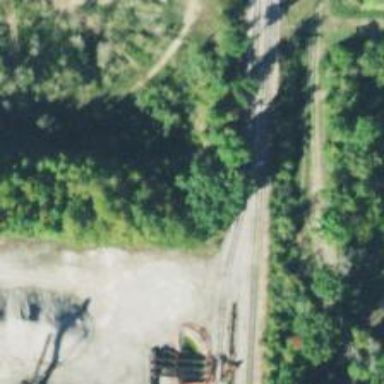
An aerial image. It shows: Railway siding with rails.